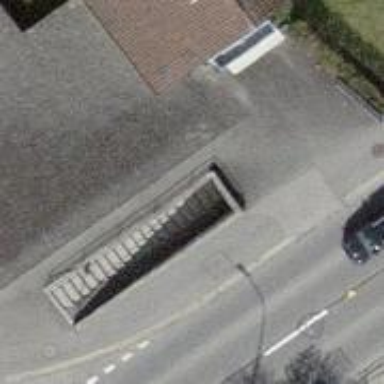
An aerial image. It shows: Footway tunnel.